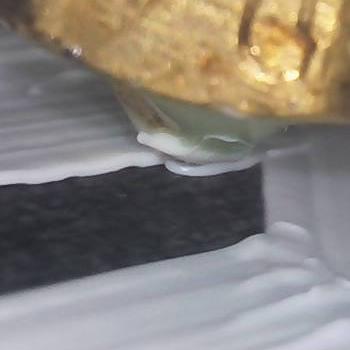
Flow rate: 252%